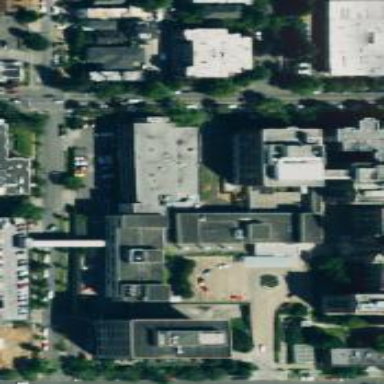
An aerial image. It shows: Healthcare facility identified as hospital.